Aerial crown-view tile of a tropical tree (Barro Colorado Island, Panama), acquired 20240813:
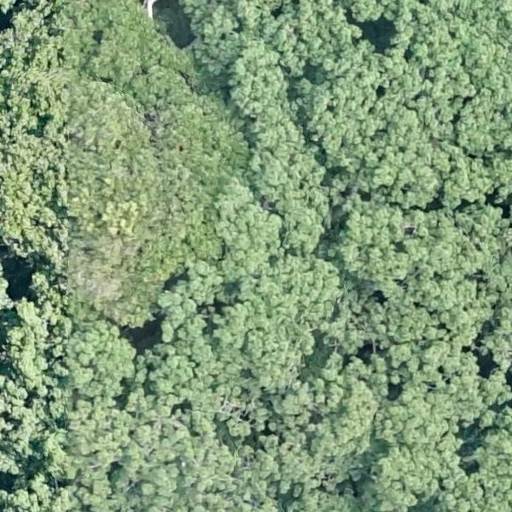
Species: Ceiba pentandra
GBIF accepted scientific name: Ceiba pentandra
Crown area: 827.58 m²